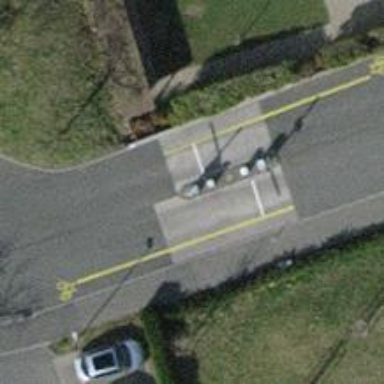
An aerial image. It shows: Lift gate barrier.